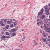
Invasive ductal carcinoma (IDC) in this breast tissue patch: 0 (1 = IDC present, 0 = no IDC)